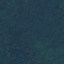
Land use / land cover: Forest